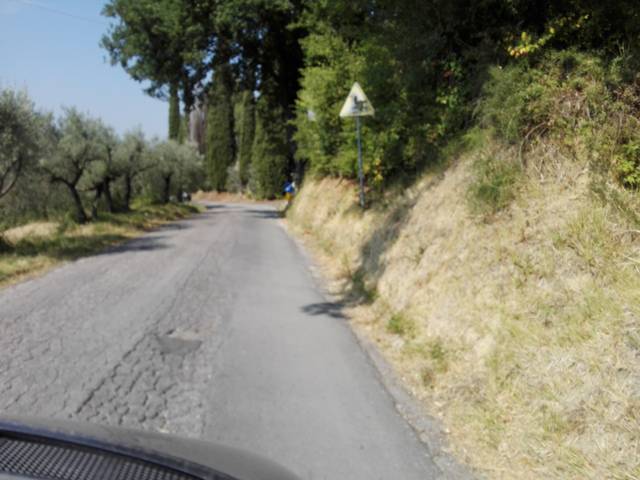
Region: Italy
Coordinates: 42.977, 12.706